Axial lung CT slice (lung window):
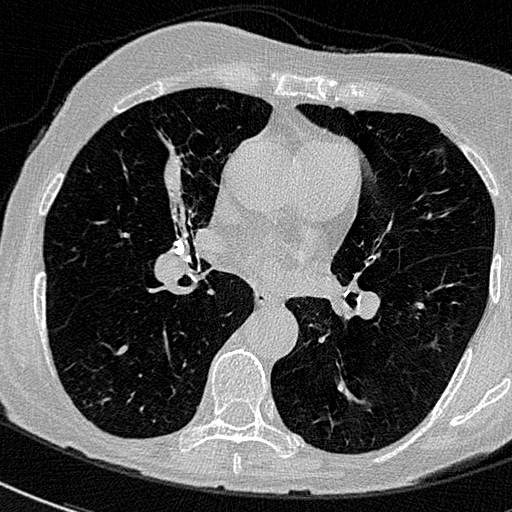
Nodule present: no